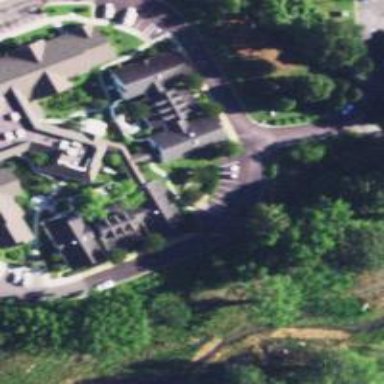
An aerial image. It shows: Nursing home.